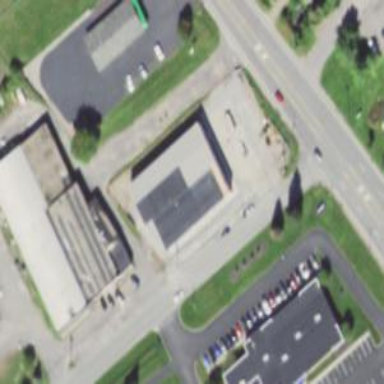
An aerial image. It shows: Commercial building.